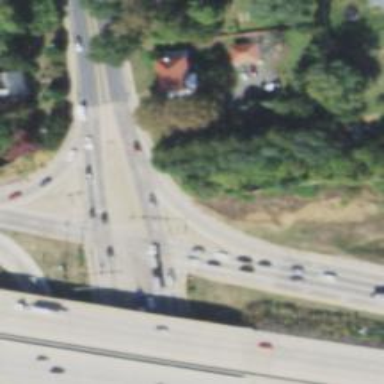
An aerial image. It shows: Trunk link highway.